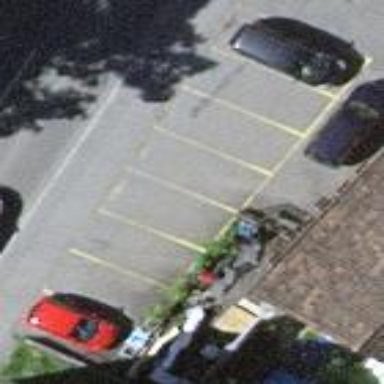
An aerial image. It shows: Parking area with surface.